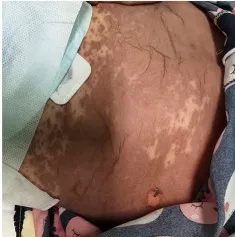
(A,B) A widespread epidermal detachment on the abdomen and back on hospital admission (day 4 of the illness).
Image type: medical_photograph (skin_photograph)